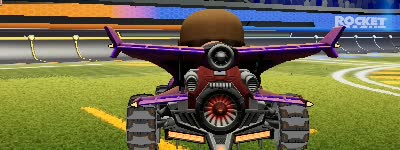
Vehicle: aftershock